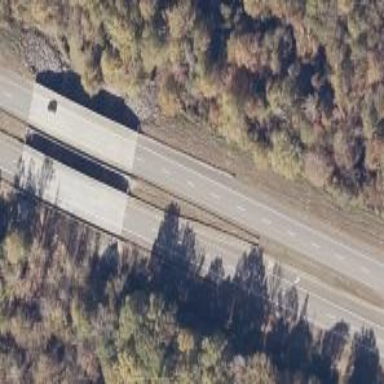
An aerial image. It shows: Trunk highway bridge with dual carriageway.